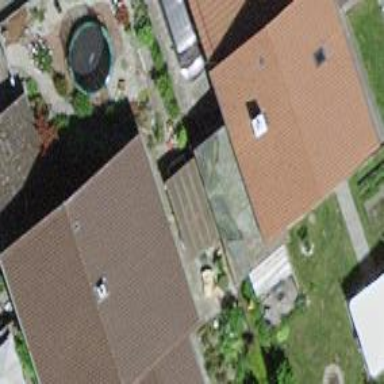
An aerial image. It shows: Residential building.